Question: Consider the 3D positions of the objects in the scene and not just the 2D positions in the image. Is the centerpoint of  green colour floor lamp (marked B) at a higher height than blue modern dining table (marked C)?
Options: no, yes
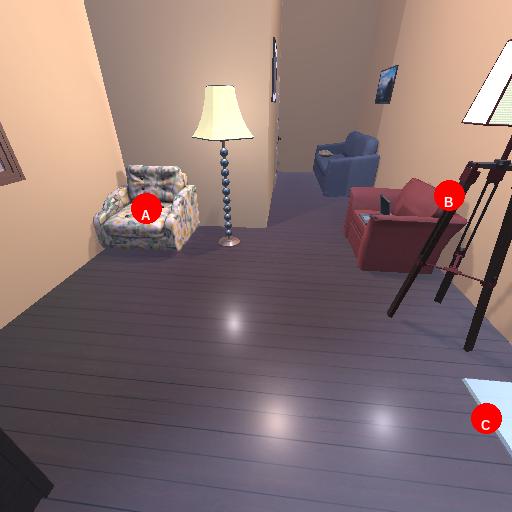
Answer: no